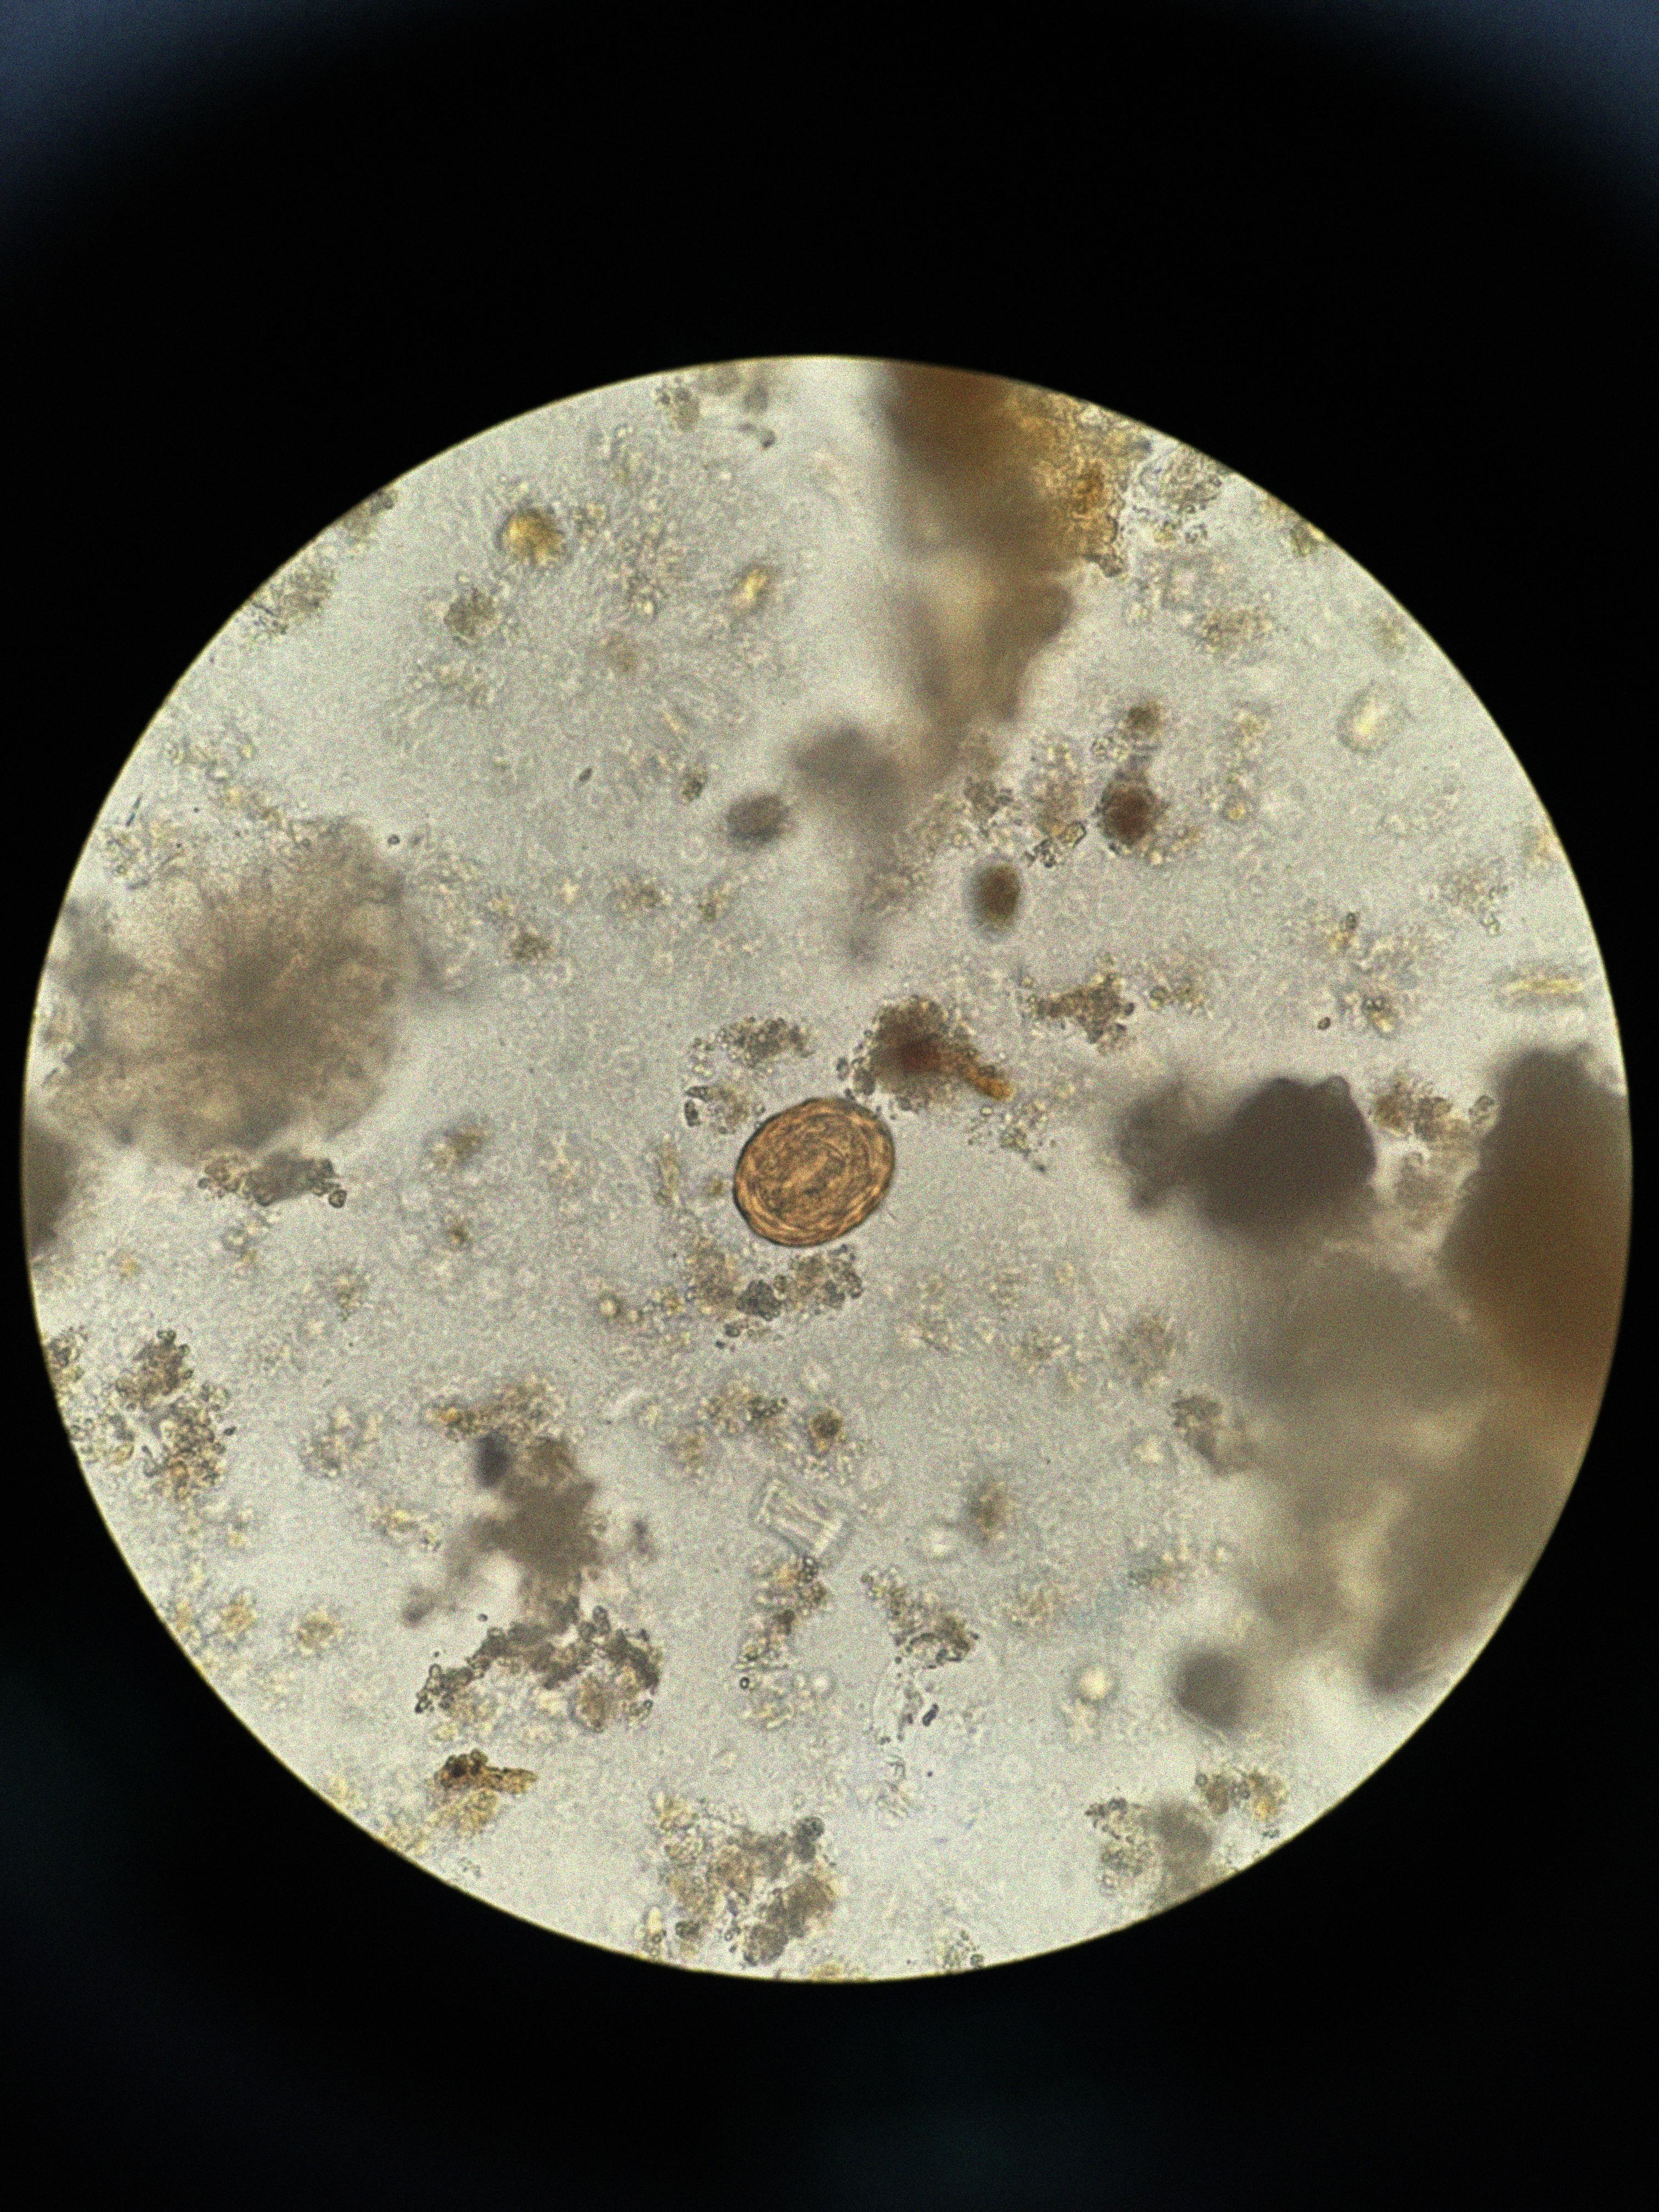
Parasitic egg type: Ascaris lumbricoides